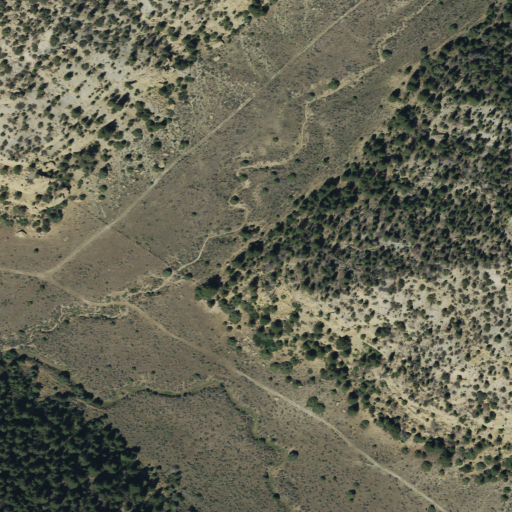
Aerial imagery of valley in Utah named Trail Canyon containing shrub and evergreen forest